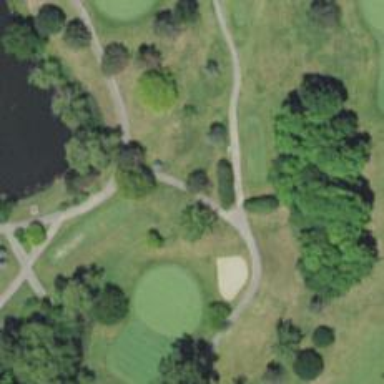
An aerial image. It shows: Pathway for golfing.